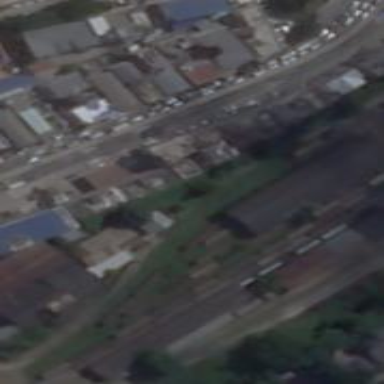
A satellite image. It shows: Industrial building with metal roof used as railway workshop.